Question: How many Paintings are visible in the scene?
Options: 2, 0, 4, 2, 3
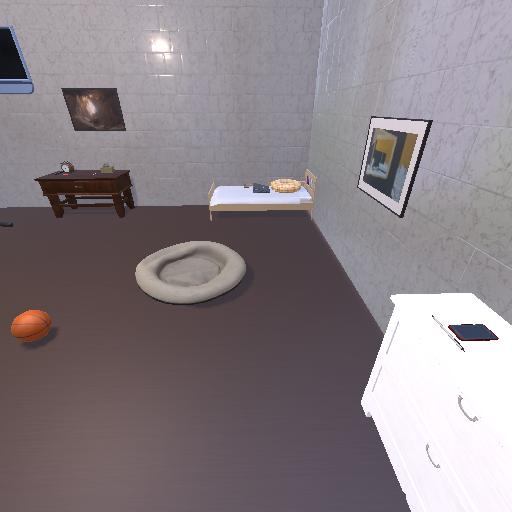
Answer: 2